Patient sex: F
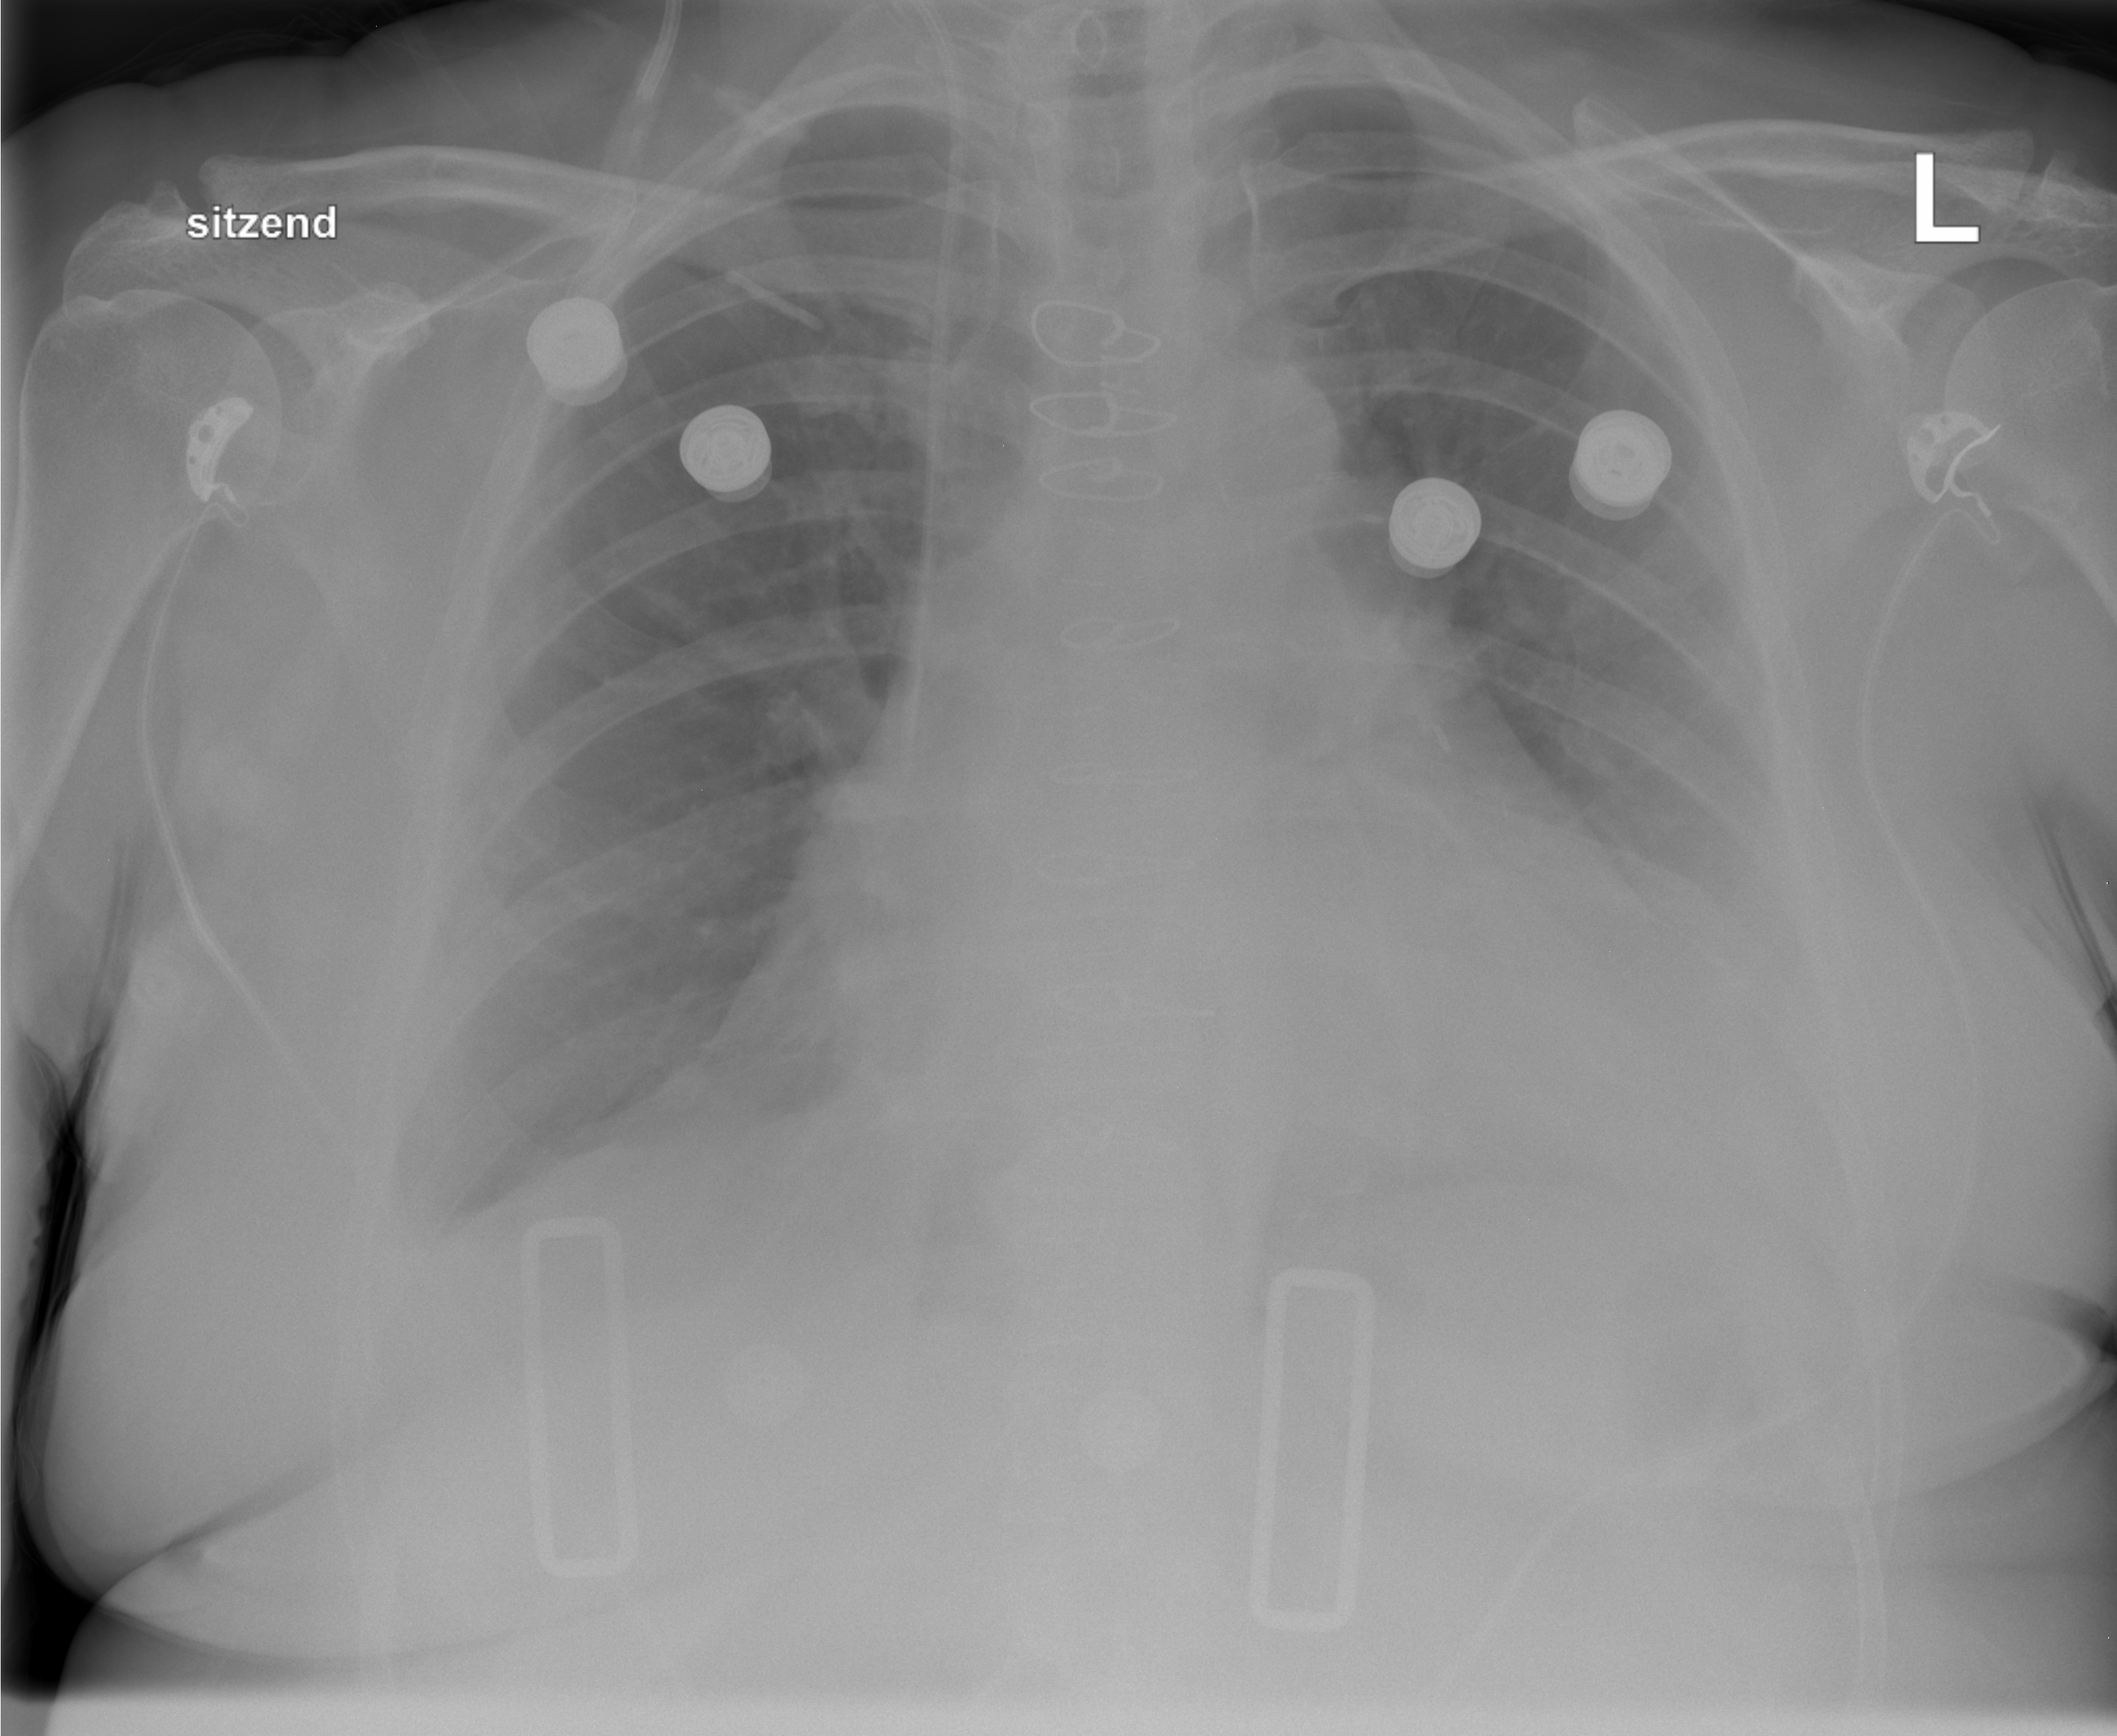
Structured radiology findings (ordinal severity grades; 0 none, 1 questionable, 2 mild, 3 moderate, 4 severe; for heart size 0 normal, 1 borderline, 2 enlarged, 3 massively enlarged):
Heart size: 2
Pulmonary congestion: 1
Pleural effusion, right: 0
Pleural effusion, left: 1
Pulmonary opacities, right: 0
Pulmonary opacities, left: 0
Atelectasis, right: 2
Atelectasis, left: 2